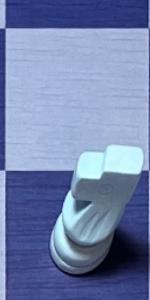
Label: Knight_White